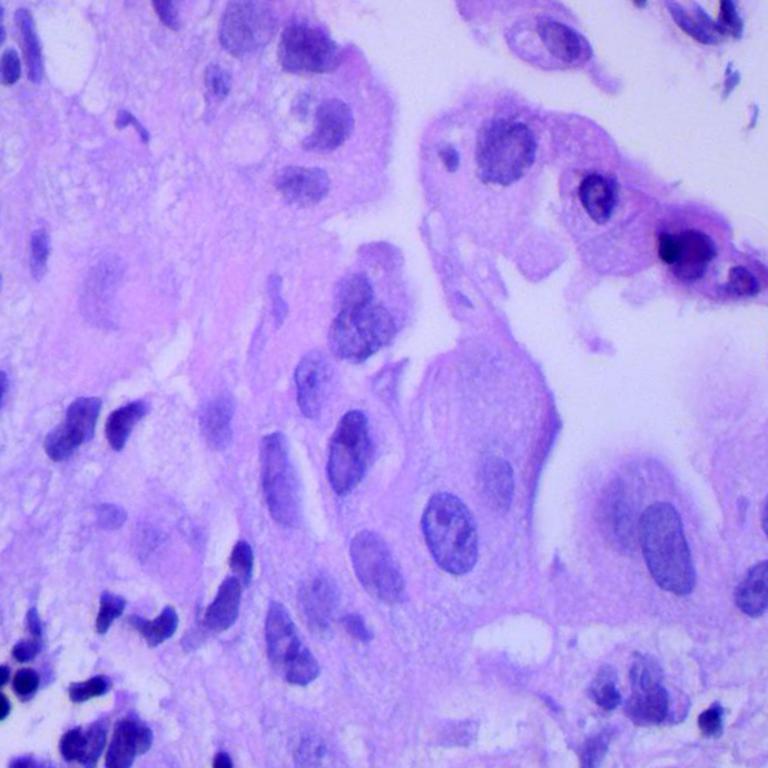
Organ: lung
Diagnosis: adenocarcinomas